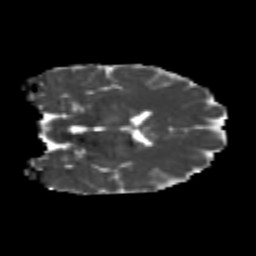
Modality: MD
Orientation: coronal
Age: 21
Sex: female
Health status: healthy
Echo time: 0.074 s